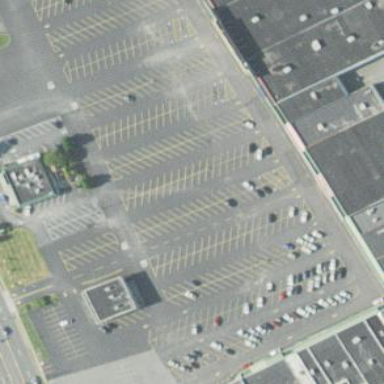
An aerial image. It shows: Retail area.